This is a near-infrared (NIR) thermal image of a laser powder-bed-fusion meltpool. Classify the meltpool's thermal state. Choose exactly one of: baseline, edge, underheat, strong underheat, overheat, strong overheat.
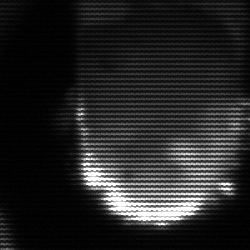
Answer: baseline